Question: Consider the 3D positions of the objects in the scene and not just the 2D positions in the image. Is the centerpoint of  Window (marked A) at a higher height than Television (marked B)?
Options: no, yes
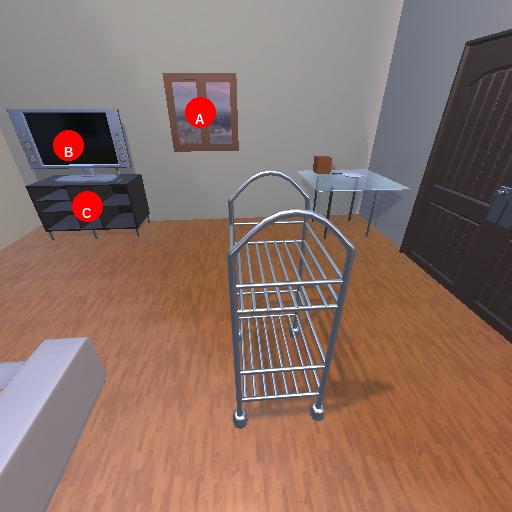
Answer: no